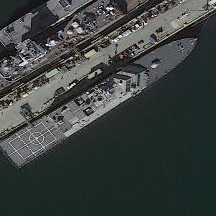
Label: destroyer